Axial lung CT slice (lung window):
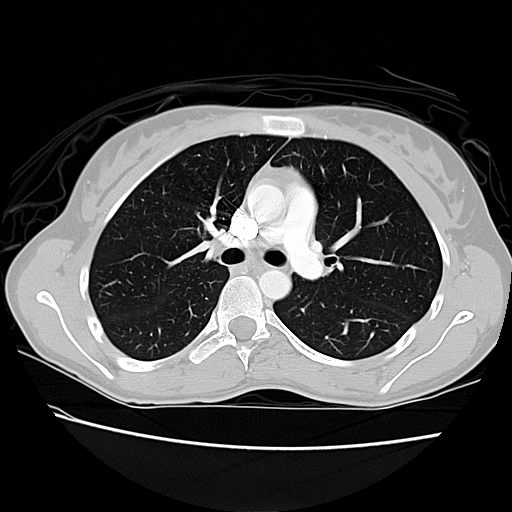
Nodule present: no